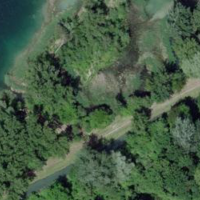
EUNIS habitat code: 53
Species observed at this site:
Prunus avium